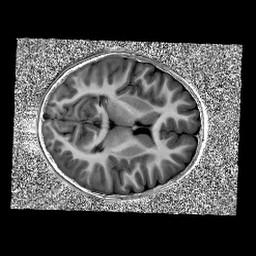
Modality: UNIT1
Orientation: axial
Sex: female
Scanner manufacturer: siemens
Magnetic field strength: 3 T
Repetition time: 5 s
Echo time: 0.00355 s